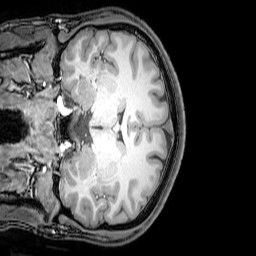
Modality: T1w
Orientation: coronal
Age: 23
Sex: male
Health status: healthy
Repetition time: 0.081 s
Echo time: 0.037 s